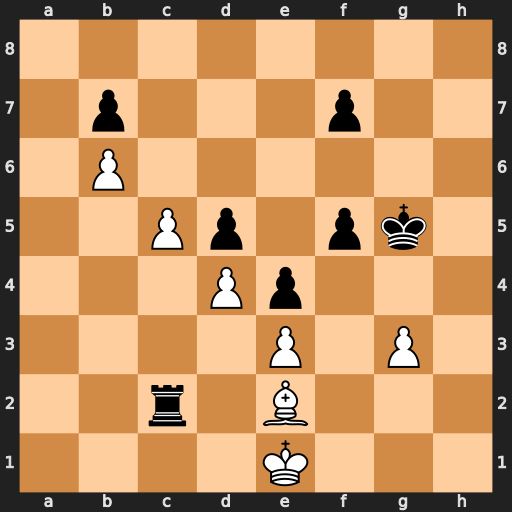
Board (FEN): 8/1p3p2/1P6/2Pp1pk1/3Pp3/4P1P1/2r1B3/4K3
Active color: w
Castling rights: -
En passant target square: -
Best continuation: Ba6 bxa6 b7 Rb2 c6